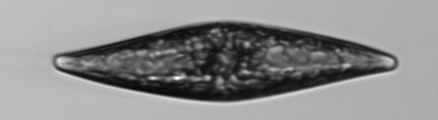
Label: Pleurosigma